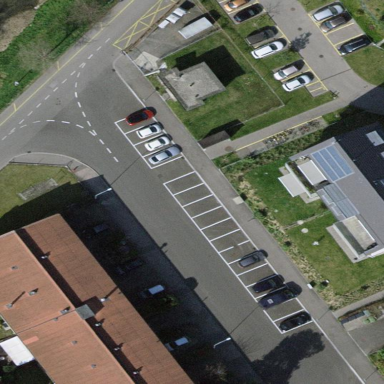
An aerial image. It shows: Parking available on the street side.